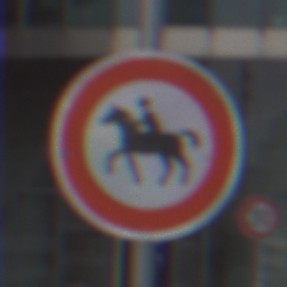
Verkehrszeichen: VerbotReiter
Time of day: MorningAfternoon
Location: Outdoor (Urban)
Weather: Overcast
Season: NotSpecified
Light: Natural